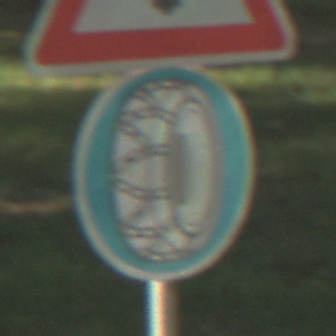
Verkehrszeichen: SchneekettenVorgeschrieben
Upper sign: SchneeOderEisglaette
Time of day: MorningAfternoon
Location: Outdoor (Nature)
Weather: Clear
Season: NotSpecified
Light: Natural